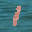
Label: 1